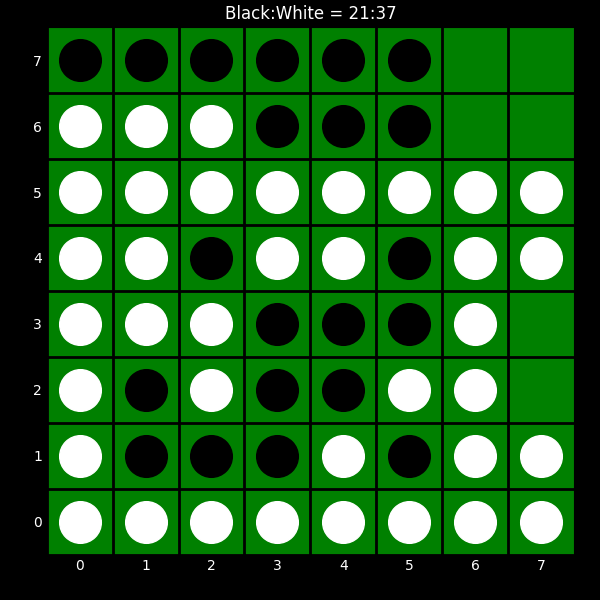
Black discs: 21
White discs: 37